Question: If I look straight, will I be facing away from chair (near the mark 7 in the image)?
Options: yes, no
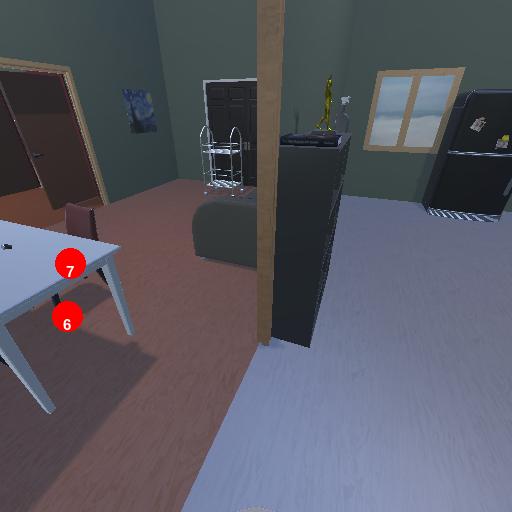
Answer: yes